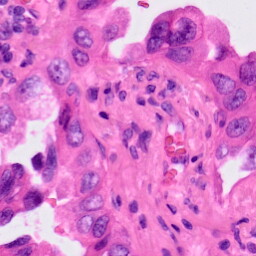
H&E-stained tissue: Lung